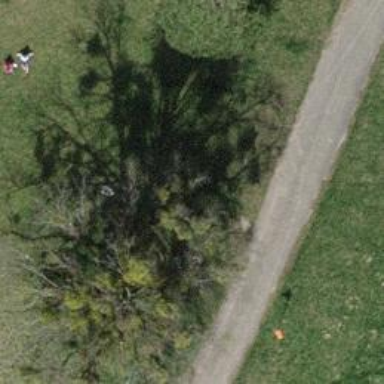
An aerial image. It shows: Picnic table located in leisure land area.